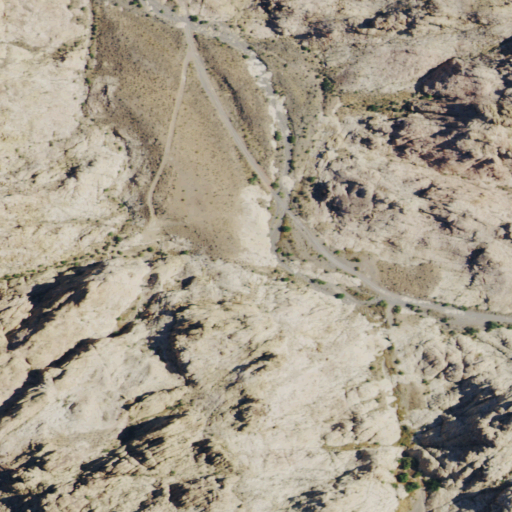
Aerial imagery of depression(s) in Nevada named Buffington Pockets containing grassland, barren land, and shrub